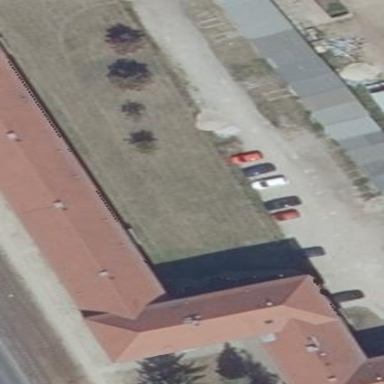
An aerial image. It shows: Dormitory building.